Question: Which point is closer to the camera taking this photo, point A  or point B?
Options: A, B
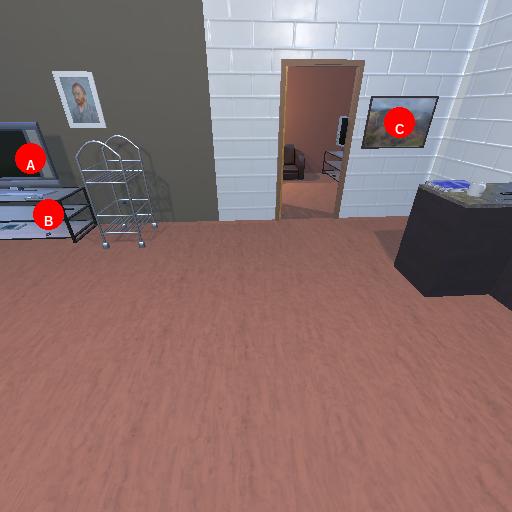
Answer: A